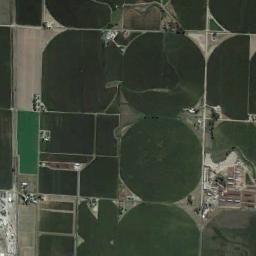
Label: circular_farmland